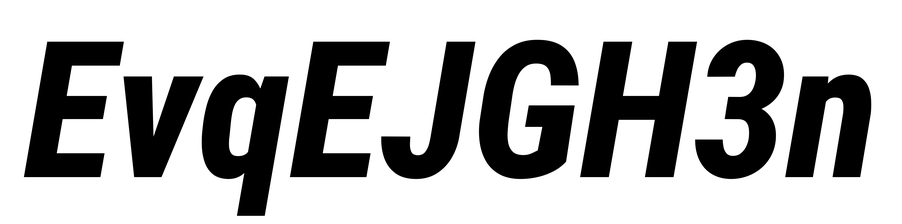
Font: Roboto-Italic_Condensed_ExtraBold_Italic